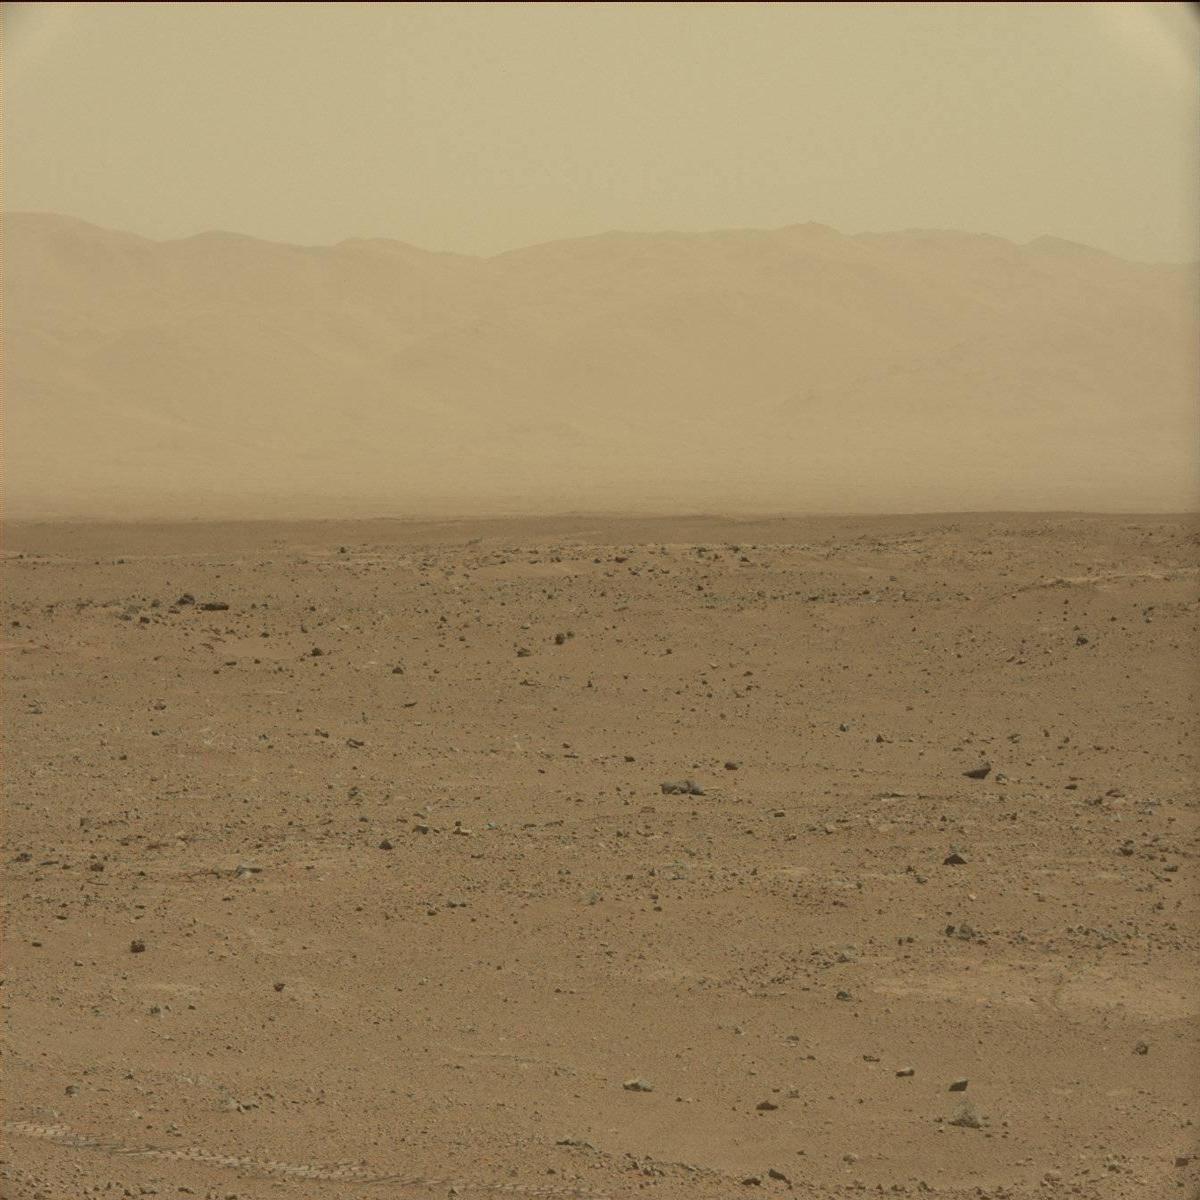
Terrain classes present: Bedrock, Ridge, Sand / Soil, Sky, Track